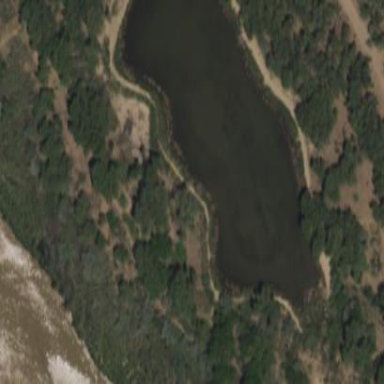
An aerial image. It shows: Peaceful pond surrounded by nature.